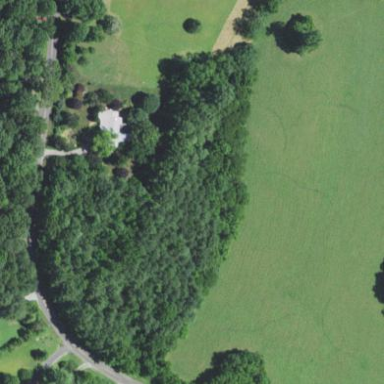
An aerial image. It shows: Mixed woodland with variety of leaf types and cycles.